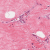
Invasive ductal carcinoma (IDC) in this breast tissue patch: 0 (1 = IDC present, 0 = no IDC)